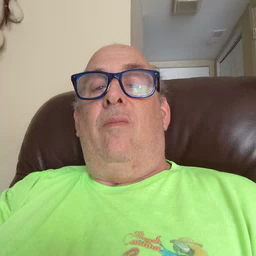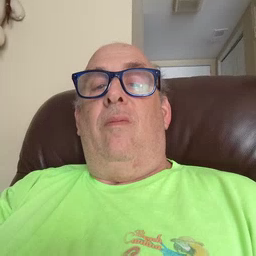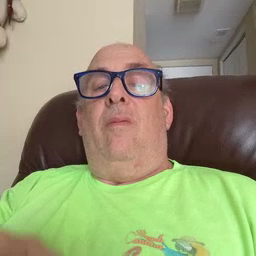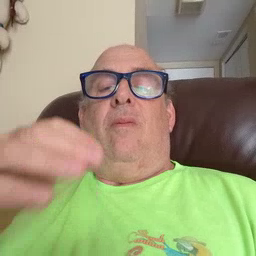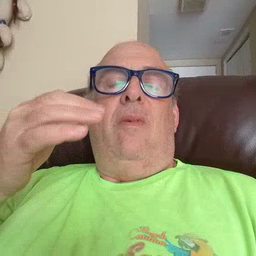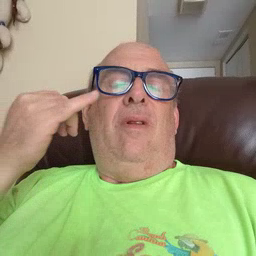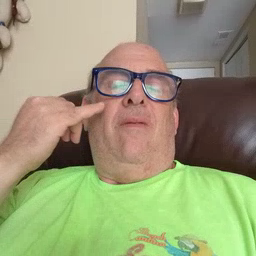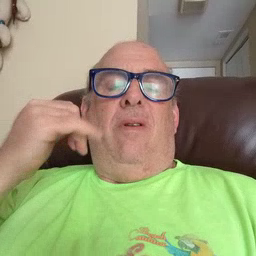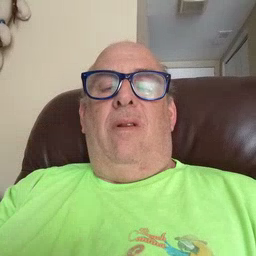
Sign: if